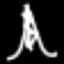
Label: The Eiffel Tower